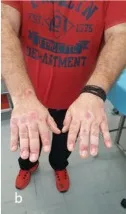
Psoriatic lesions of patient 2. . (
a-
d) Psoriatic lesions of second patient before treatment with brodalumab.
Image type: medical_photograph (skin_photograph)